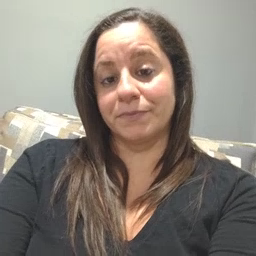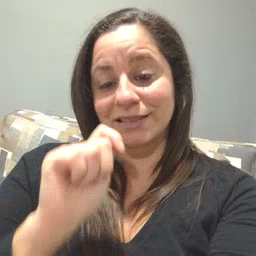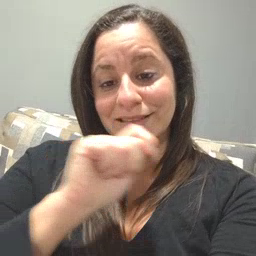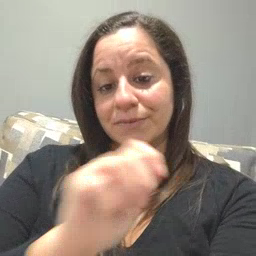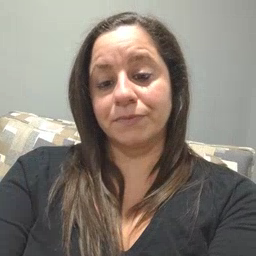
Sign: carrot